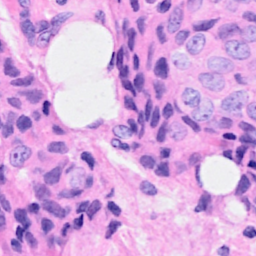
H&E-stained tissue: Breast